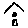
Label: house